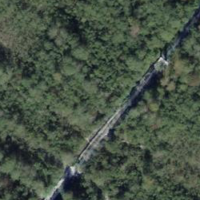
EUNIS habitat code: 32
Species observed at this site:
Phylloscopus collybita
Motacilla cinerea
Turdus philomelos
Parus major
Cuculus canorus
Anthus spinoletta
Mergus merganser
Dendrocopos major
Motacilla alba
Fringilla coelebs
Aegithalos caudatus
Buteo buteo
Corvus corax
Sylvia atricapilla
Turdus merula